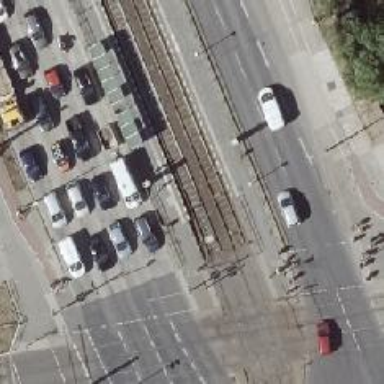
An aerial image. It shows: Tram stop.